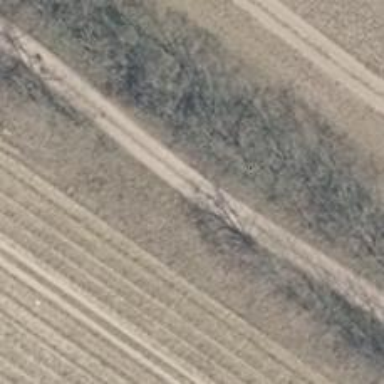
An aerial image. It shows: Gravel track with track type of grade3.